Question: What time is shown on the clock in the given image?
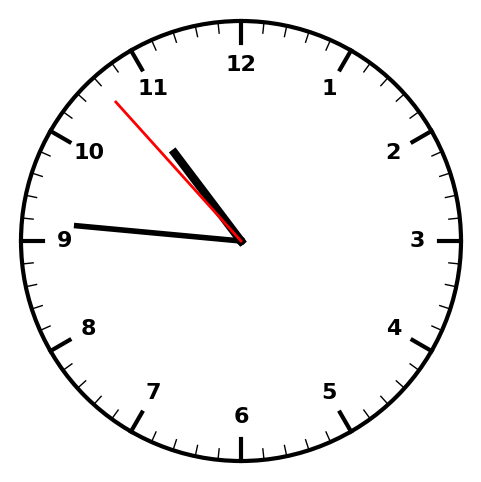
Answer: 10:45:53